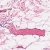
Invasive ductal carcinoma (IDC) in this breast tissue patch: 0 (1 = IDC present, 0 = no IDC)